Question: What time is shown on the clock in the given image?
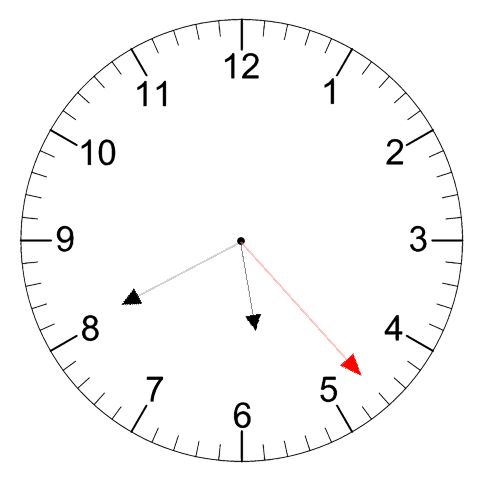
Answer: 05:40:23